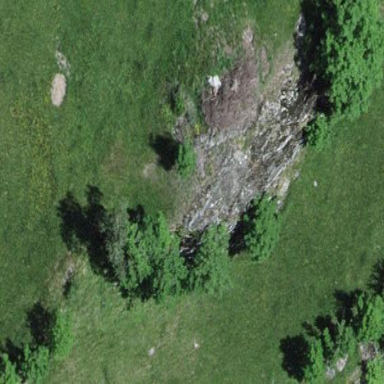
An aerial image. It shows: Landscape of bare rock.